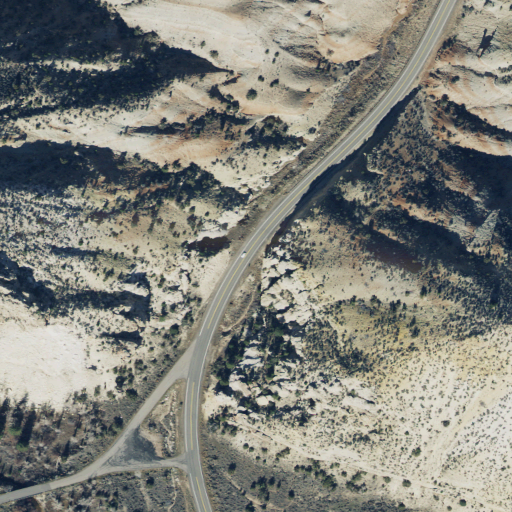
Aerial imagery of gap in Utah named Sheep Creek Gap containing shrub, grassland, low intensity development, open development, barren land, woody wetlands, and medium intensity development